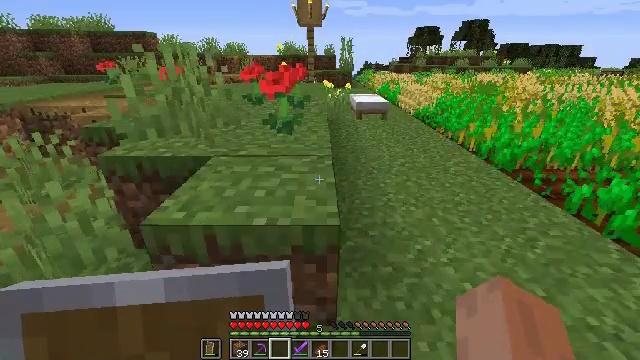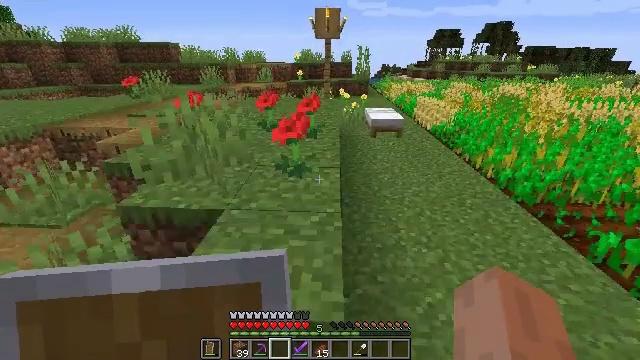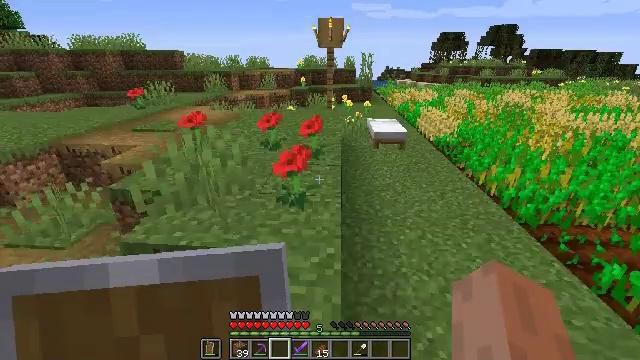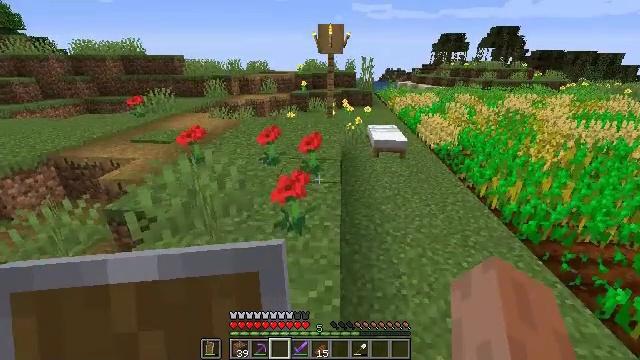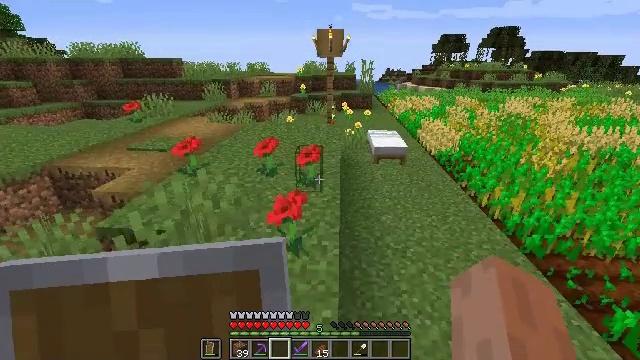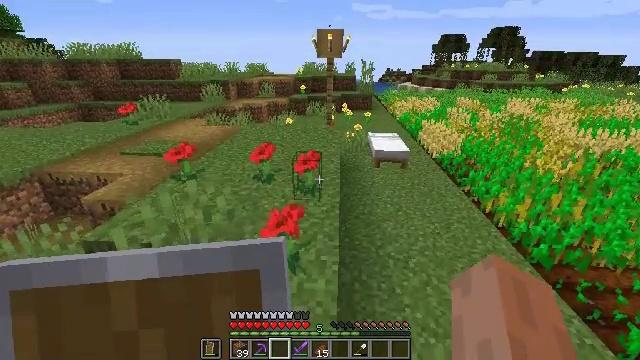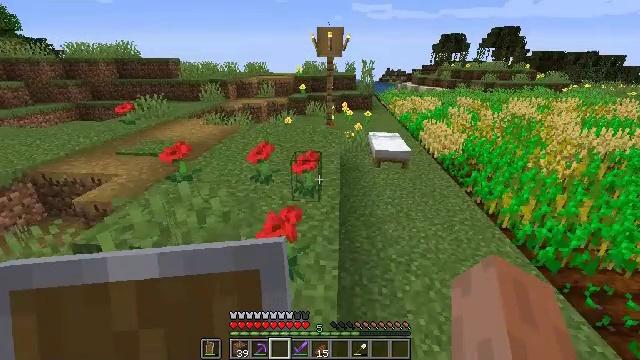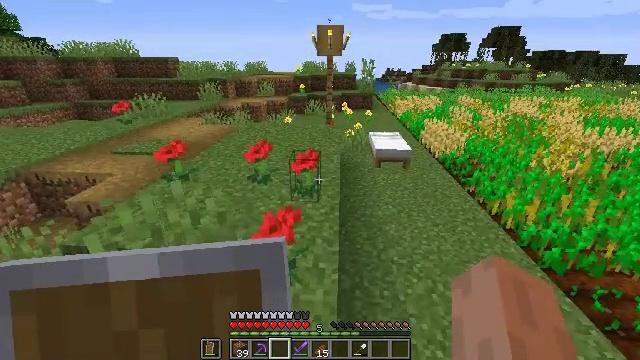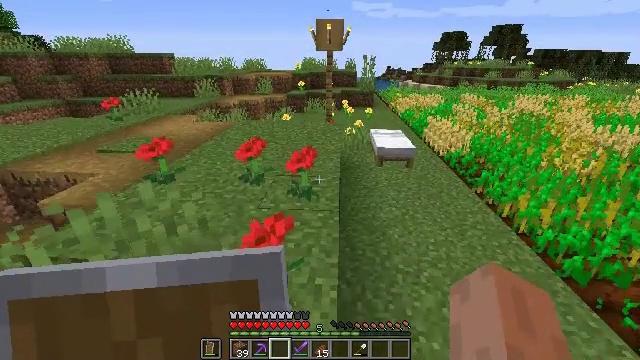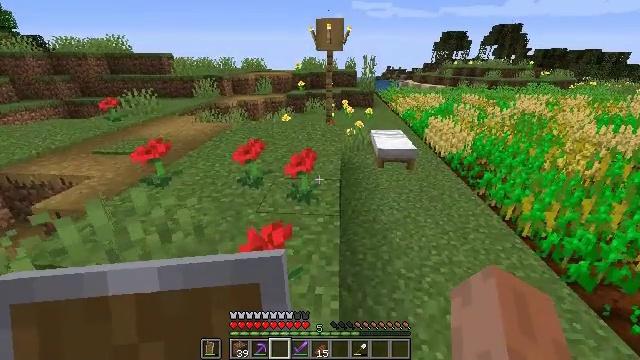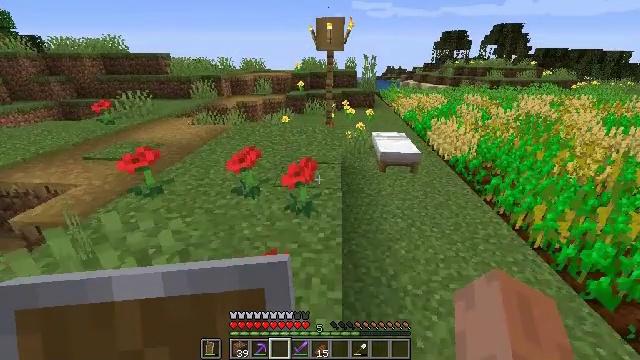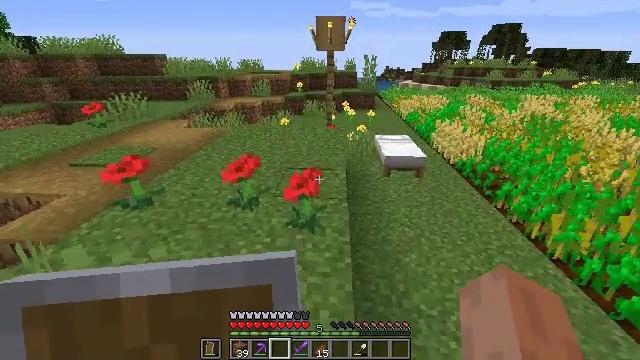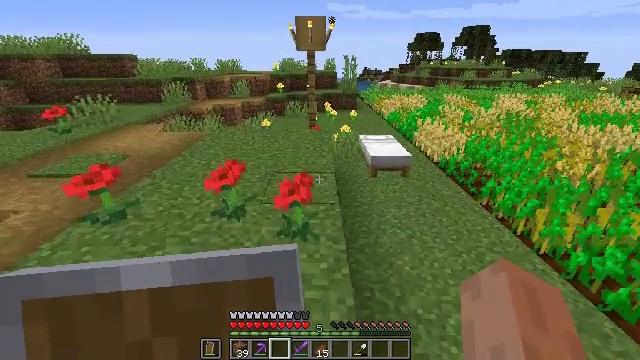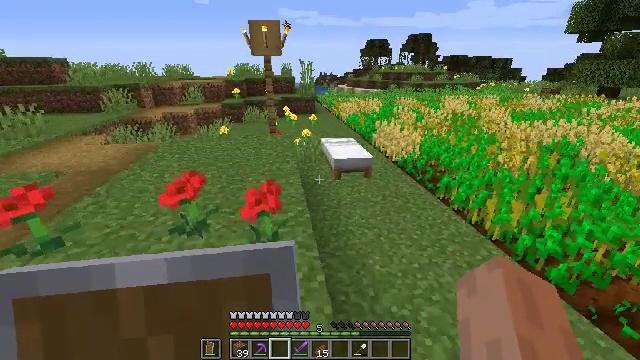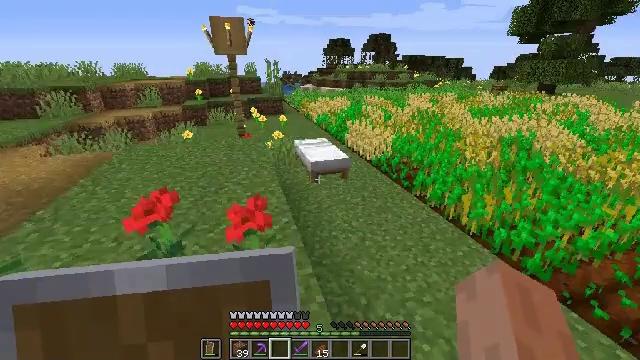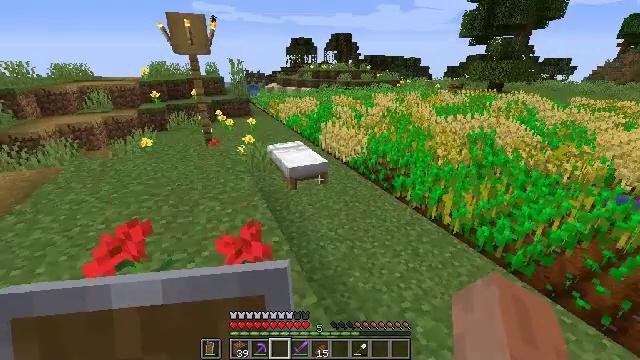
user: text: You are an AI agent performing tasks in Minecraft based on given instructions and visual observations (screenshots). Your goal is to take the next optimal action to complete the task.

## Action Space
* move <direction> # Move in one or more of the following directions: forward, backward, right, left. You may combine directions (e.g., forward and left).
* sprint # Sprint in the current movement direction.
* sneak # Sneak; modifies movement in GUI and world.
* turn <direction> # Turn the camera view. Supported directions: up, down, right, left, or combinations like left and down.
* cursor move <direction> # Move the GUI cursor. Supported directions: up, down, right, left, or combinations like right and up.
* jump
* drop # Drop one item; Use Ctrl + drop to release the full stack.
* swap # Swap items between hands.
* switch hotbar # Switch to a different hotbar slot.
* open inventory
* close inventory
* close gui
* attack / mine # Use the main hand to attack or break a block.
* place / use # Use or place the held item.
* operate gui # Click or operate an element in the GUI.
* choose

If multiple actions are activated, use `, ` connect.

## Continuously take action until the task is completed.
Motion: motion action
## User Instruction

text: Get observer for redstone contraptions.
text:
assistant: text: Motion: move forward, turn left, jump
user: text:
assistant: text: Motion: move forward, jump
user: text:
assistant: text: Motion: move forward, jump
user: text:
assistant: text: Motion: move forward, jump
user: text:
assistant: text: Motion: move forward
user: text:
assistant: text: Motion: move forward
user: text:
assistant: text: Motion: move forward
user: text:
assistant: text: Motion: move forward
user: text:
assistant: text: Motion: move forward
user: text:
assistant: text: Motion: move forward
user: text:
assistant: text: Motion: move forward and move left
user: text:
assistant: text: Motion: move forward and move left, turn right
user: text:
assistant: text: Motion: move forward and move left, turn right
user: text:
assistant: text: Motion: move forward and move left, turn right
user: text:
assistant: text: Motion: move forward and move left, turn right
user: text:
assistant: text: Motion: move forward and move left, turn right
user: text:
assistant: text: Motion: move forward and move left
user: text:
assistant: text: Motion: move forward and move left
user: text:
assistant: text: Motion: move forward and move left
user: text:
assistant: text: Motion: move forward and move left
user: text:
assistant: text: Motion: move forward and move left
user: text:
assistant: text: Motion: move forward and move left
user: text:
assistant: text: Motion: move forward and move left
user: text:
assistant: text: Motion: move forward and move left
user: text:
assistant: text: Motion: move forward and move left
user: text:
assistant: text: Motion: move forward and move left
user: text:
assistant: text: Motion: move forward and move left
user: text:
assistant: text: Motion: move forward and move left
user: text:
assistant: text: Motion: move forward
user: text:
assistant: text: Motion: move forward